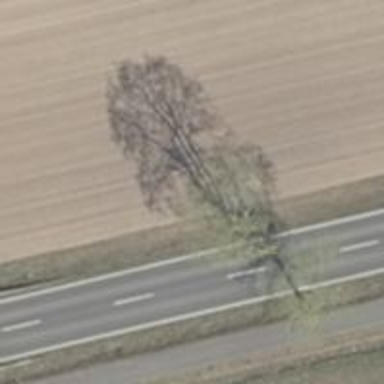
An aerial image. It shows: Deciduous broadleaved tree.